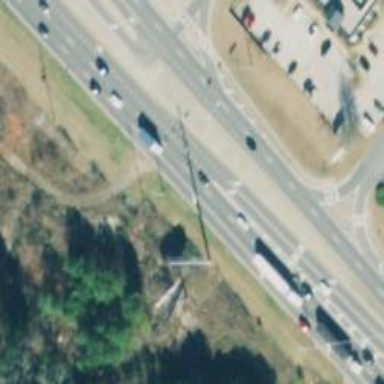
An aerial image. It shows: Asphalt road classified as trunk highway.